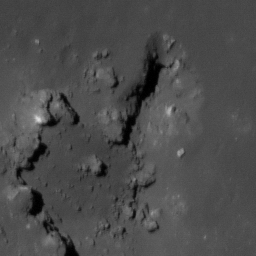
Pit: Jackson 1b
Host crater: Jackson
Host type: impact_melt
Lunar coordinates: latitude 22.419, longitude 196.283